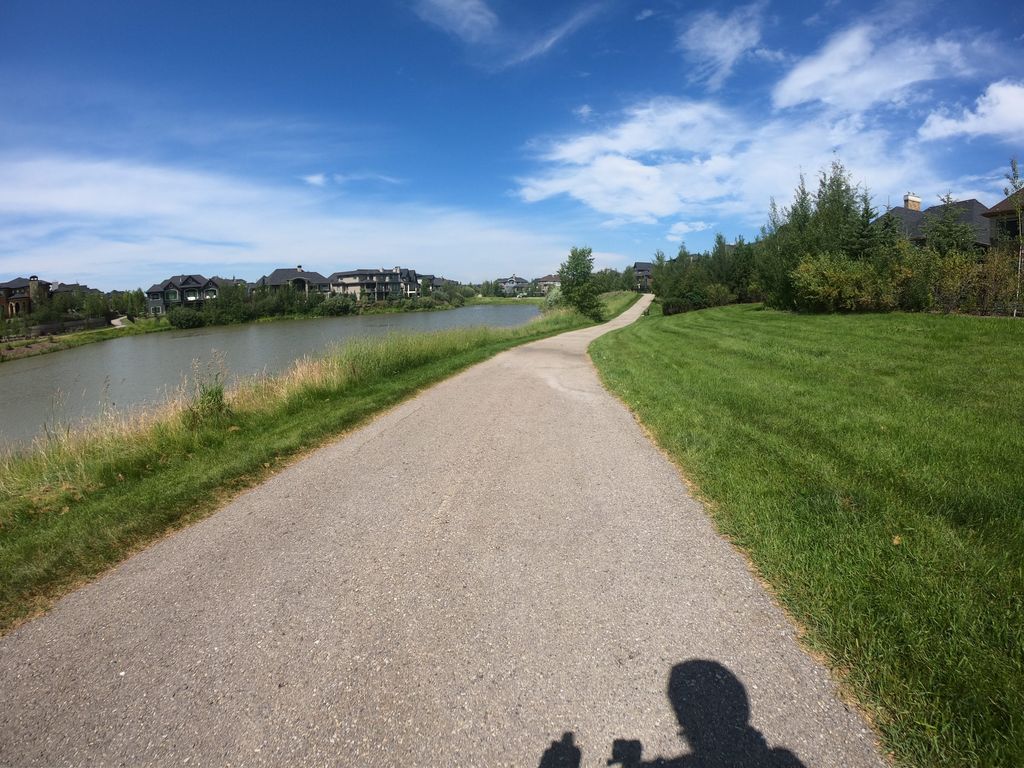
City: calgary